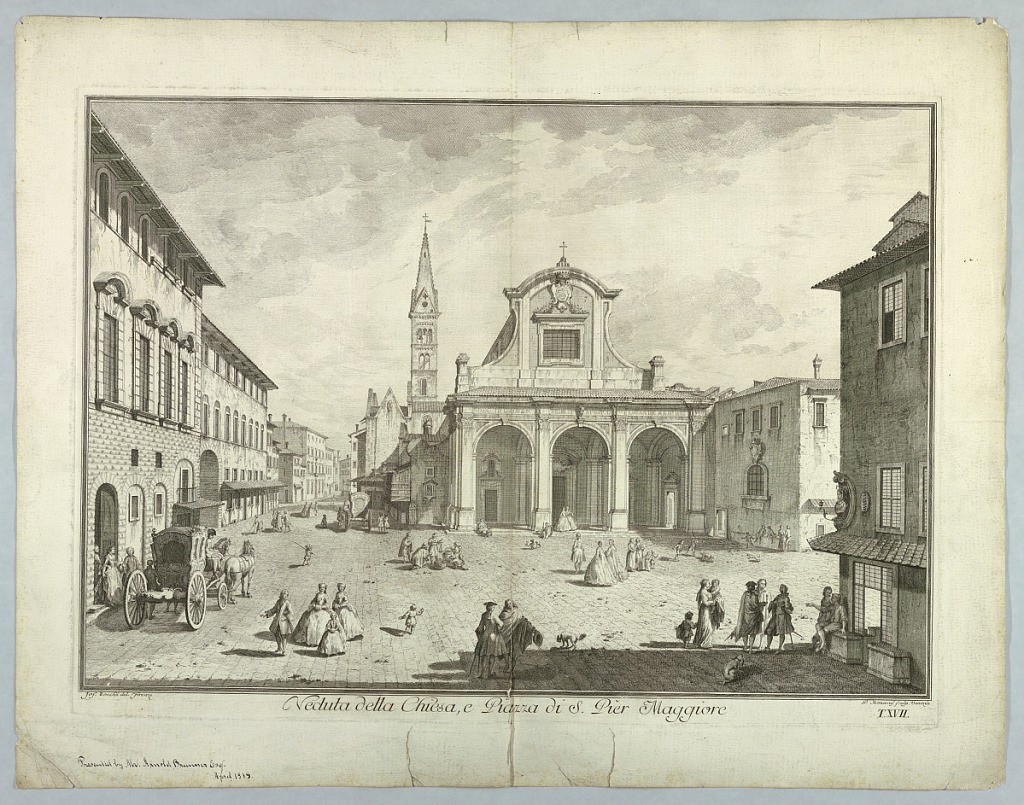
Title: View of Florence, Plate from "Scelta di XXIV Vedute delle principali contrade, piazze, chiese, e palazzi della Città di Firenze"
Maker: Giuseppe Zocchi, Italian, 1711 or 1717 - 1767
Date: ca. 1743
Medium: Etching on paper
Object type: Print
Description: Plate from "Scelta di XXIV Vedute delle principali contrade, piazze, chiese, e palazzi della Città di Firenze"